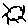
Label: sun